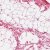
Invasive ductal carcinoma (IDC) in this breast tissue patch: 0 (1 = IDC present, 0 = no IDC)